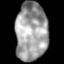
Tissue: lung
Cell type: T cells
Senescence score: 0.1987
Nuclear area (px): 1830
Mean DAPI intensity: 158.546